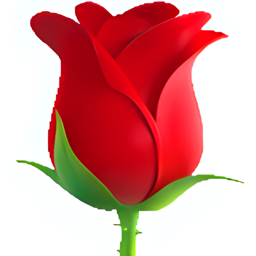
Name: rose
Emoji: 🌹
Group: Animals & Nature
Sub-group: plant-flower